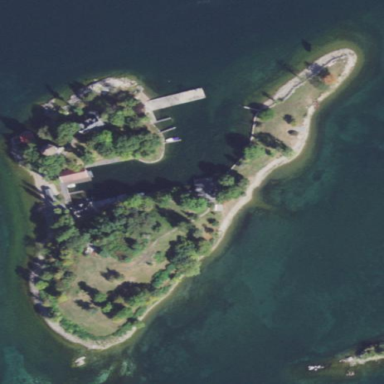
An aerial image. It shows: Islet.